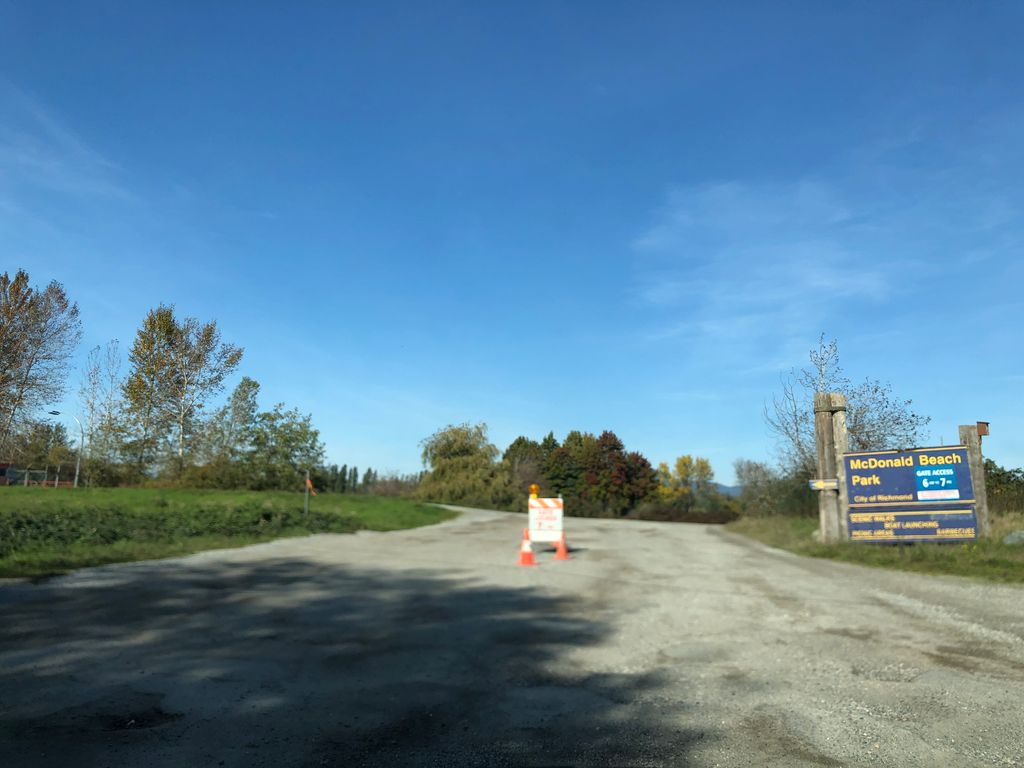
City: vancouver